Interaction volume radius: 5 \u00c5
Interaction volume height: 20 \u00c5
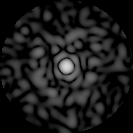
Disorder parameter: 0.8569